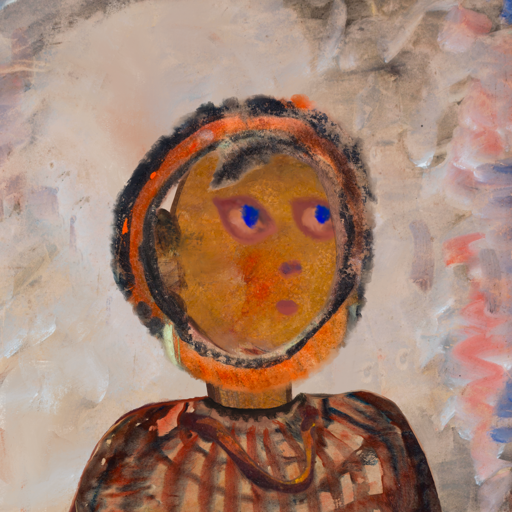
Background: Roy_Bahadur, Head And Neck Side: Pipe, Face Side: Mother_And_Son_Mother, Bust: Orphan, Hair Side: Childish, Head Accessory: Blank, Second Necklace: Comrade, Necklace: Blank, Baby: Blank